Field crop: maize
Growth stage: 2
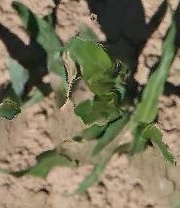
Species: maize